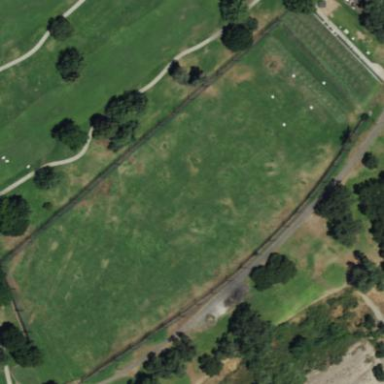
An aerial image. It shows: Driving range for golf on grass.